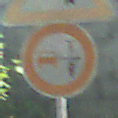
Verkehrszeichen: VerbotUeberholenEinspurigeFahrzeuge
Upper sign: DoppelkurveZunaechstLinks
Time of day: Midday
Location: Outdoor (Suburban)
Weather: Clear
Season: NotSpecified
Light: Natural